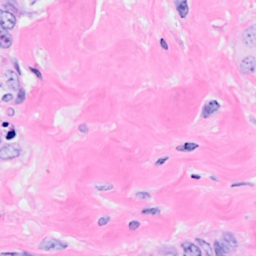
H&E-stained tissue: Breast